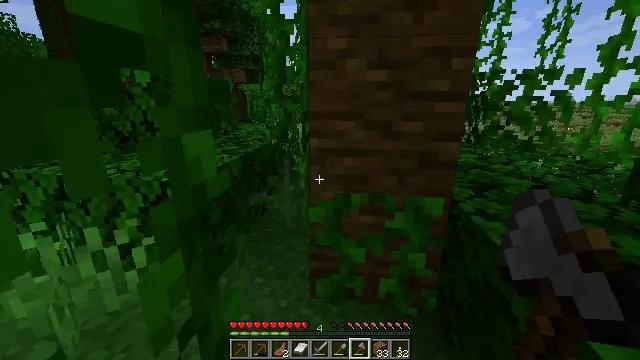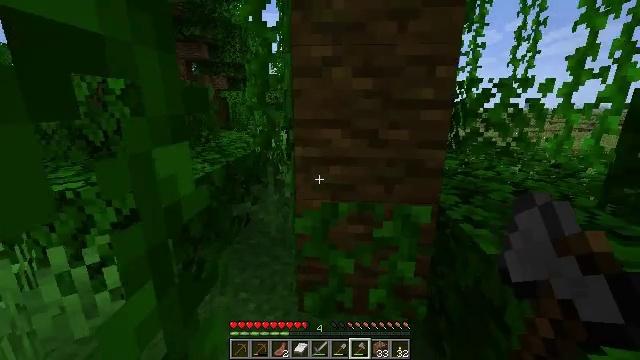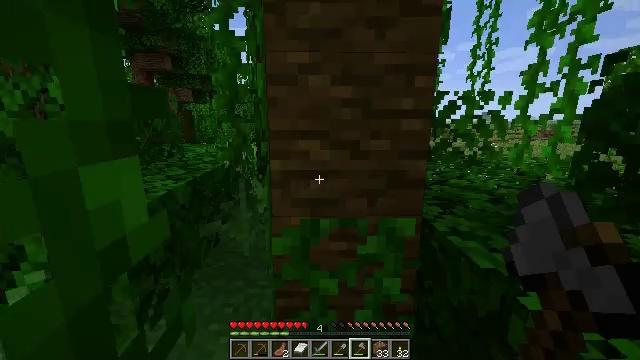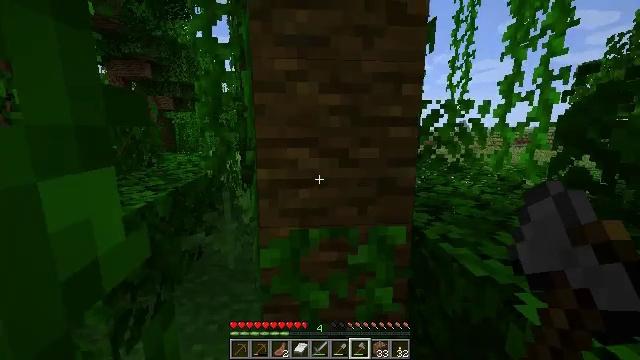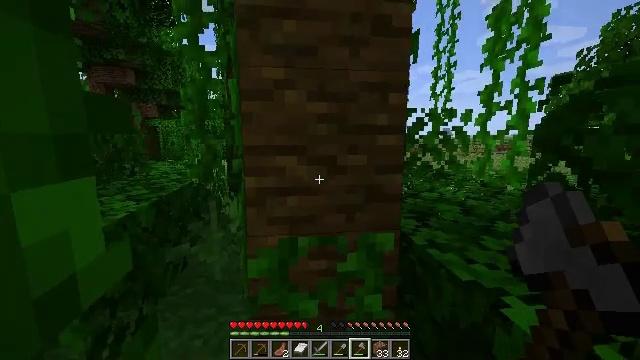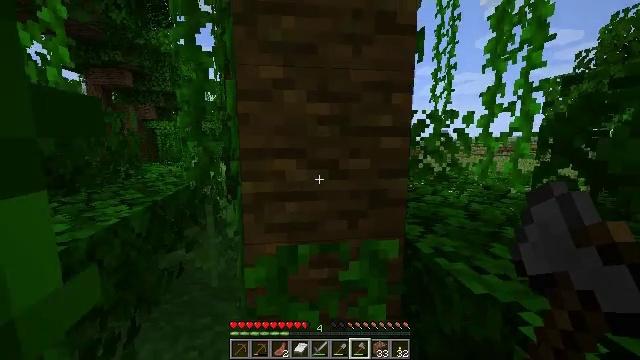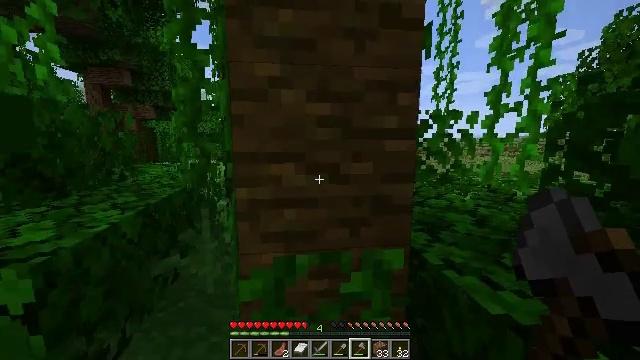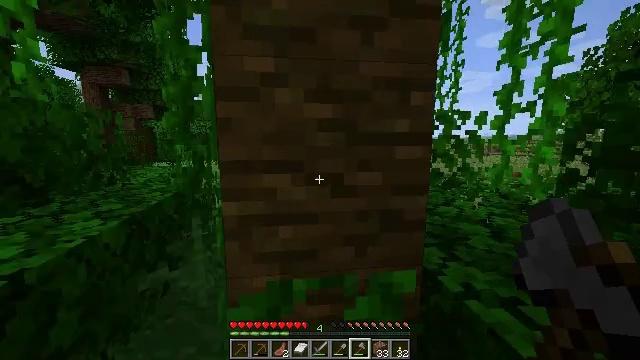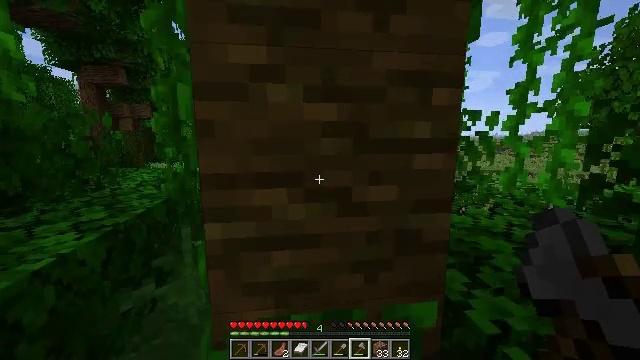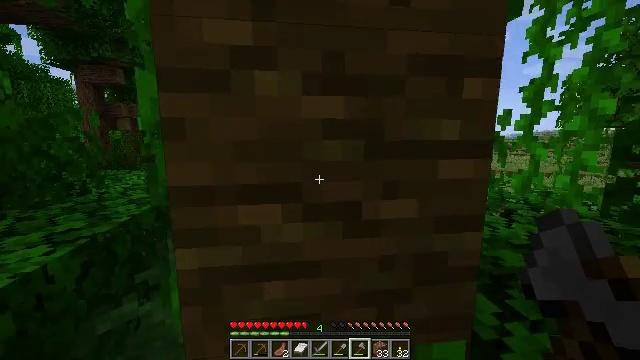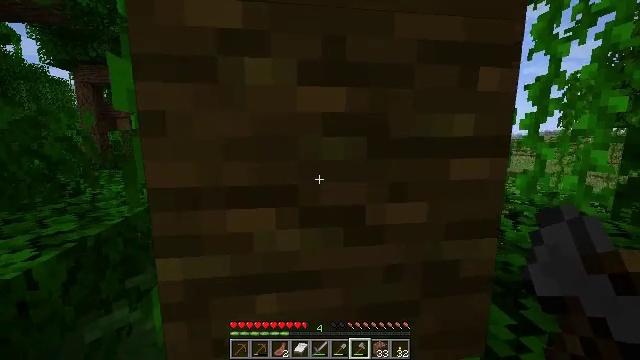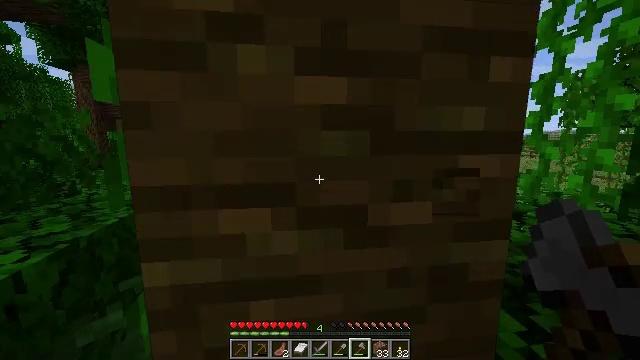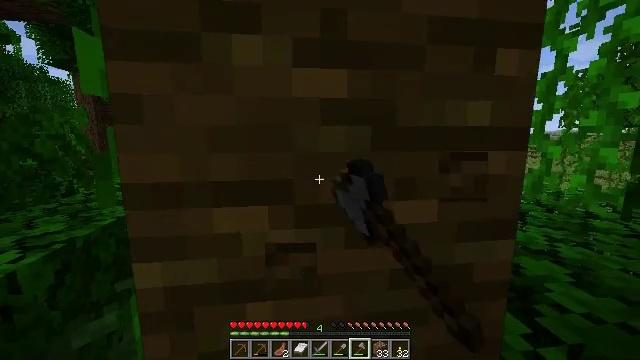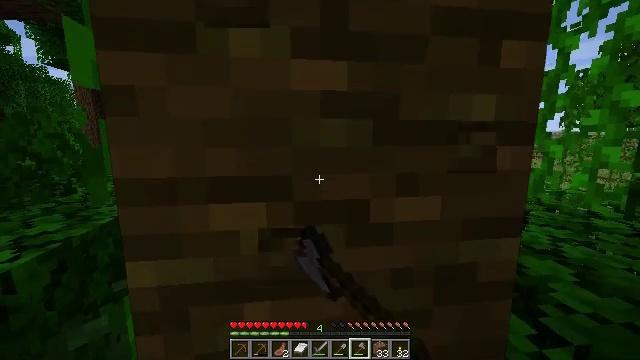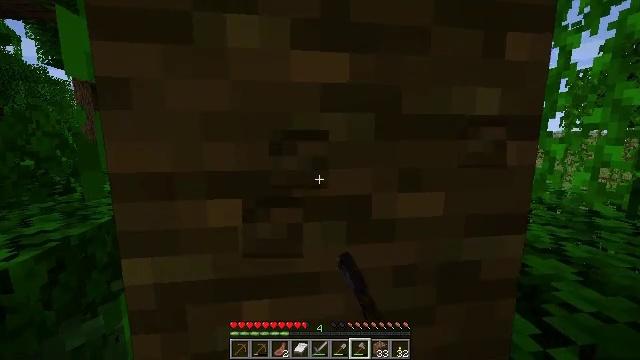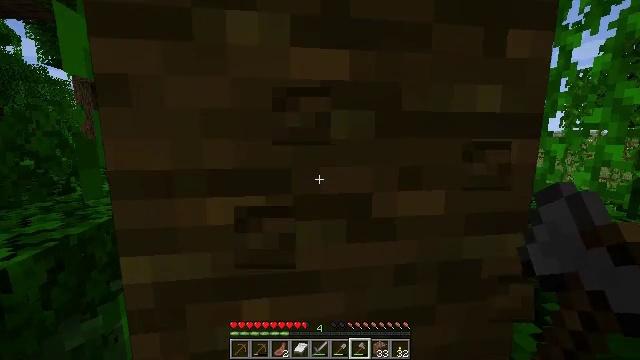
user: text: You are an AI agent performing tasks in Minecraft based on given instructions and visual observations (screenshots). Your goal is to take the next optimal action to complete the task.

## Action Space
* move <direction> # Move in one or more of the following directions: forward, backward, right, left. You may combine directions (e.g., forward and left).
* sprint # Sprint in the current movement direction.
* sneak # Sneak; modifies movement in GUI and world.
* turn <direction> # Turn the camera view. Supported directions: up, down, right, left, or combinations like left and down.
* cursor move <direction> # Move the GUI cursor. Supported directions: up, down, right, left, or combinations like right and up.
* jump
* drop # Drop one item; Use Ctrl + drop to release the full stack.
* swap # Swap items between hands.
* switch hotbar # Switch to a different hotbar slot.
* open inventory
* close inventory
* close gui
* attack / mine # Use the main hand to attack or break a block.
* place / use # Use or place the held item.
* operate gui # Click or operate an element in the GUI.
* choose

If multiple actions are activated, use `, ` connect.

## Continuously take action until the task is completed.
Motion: motion action
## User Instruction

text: Chop down a jungle log from the jungle tree.
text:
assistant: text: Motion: turn right and up
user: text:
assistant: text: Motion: turn right and up
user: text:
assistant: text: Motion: turn right and up
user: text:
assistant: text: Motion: turn right and up
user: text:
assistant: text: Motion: move forward
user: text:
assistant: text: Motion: move forward
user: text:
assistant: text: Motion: move forward
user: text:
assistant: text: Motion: move forward
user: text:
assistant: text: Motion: move forward
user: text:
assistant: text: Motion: no_op
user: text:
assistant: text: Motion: attack / mine
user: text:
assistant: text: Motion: attack / mine
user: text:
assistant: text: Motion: attack / mine
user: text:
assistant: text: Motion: attack / mine
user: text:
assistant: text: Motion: attack / mine
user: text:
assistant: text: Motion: attack / mine
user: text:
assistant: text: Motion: attack / mine
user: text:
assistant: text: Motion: attack / mine
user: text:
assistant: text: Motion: attack / mine
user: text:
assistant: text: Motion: attack / mine
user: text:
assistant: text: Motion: attack / mine
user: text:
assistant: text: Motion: attack / mine
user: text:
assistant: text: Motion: attack / mine
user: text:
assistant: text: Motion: attack / mine
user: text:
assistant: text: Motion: attack / mine
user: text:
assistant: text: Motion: attack / mine
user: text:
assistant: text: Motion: attack / mine
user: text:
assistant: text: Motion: attack / mine
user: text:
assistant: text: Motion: attack / mine
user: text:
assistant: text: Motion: attack / mine